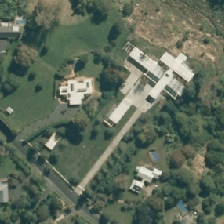
Land cover: urban_build_up